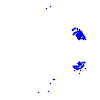
Particle: pion